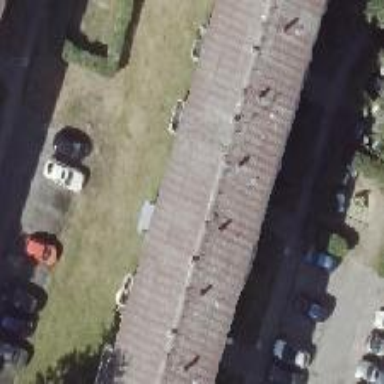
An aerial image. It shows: Apartment building with hipped roof.